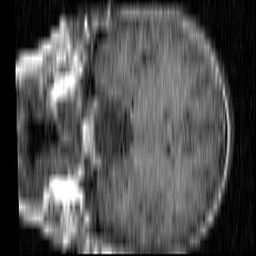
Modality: T1w
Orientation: coronal
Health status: ill
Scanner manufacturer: siemens
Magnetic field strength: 1.5 T
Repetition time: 0.4 s
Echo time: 0.014 s